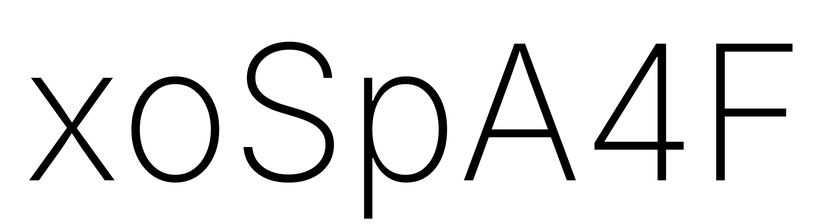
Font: Inter_ExtraLight